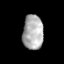
Tissue: prostate
Cell type: Epithelial cells
Senescence score: 0.2934
Nuclear area (px): 696
Mean DAPI intensity: 174.74